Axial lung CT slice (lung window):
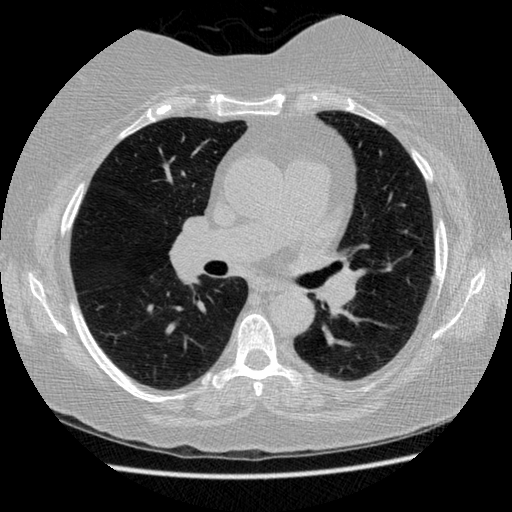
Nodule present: no